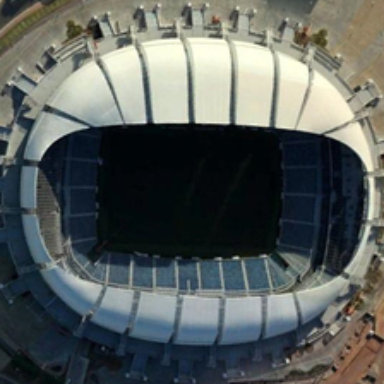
A football field is in a white oval stadium .